Field crop: tomato
Growth stage: 2
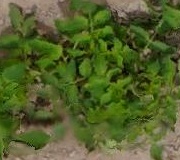
Species: tomato